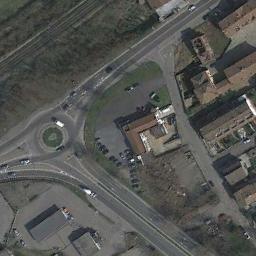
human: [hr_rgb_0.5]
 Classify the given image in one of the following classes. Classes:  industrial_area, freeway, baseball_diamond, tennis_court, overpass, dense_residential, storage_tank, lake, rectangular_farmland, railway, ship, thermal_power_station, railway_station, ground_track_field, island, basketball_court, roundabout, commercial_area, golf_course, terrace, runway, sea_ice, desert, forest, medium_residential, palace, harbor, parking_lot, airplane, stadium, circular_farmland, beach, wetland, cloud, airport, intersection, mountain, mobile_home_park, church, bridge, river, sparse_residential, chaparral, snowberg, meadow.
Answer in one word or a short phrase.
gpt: roundabout